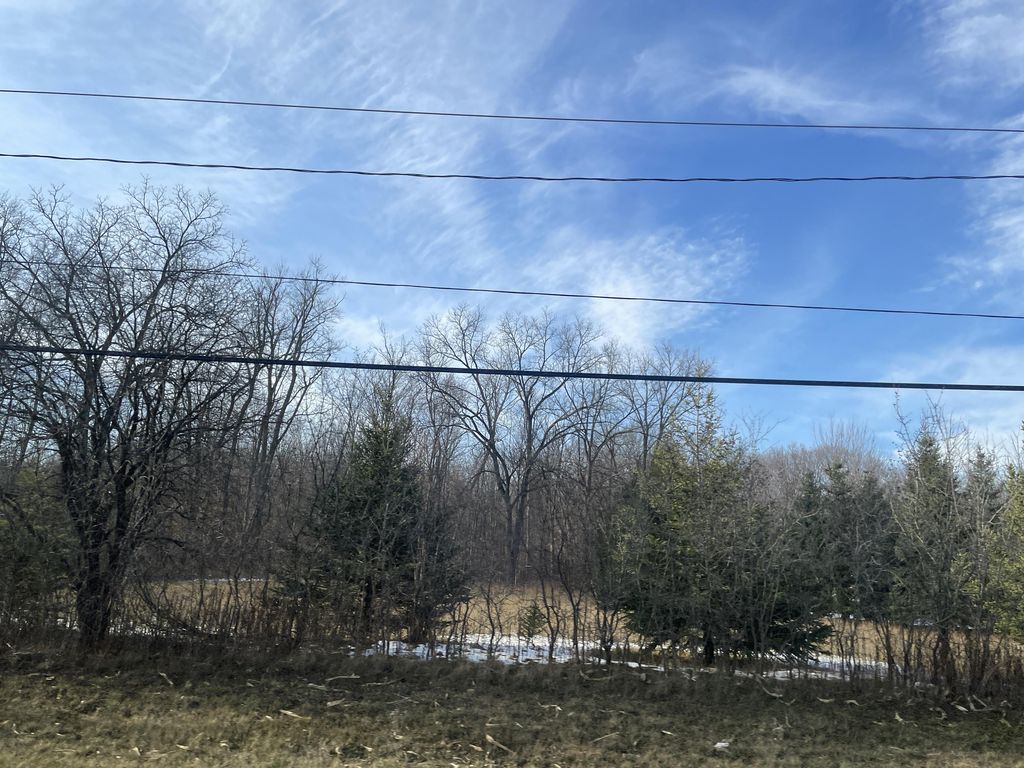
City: kitchener-waterloo